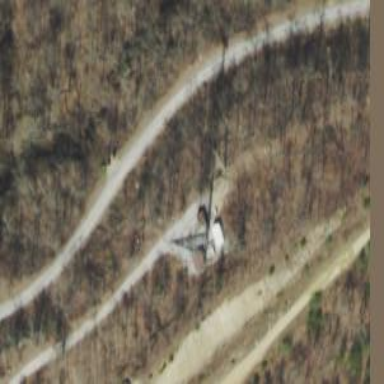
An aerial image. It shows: Communication mast tower.